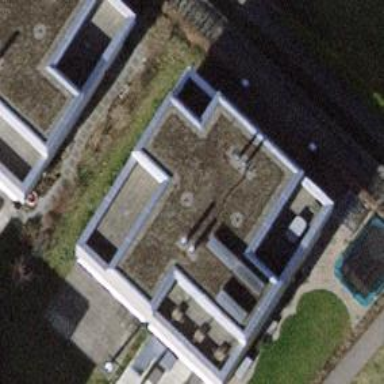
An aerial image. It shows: Terrace building.